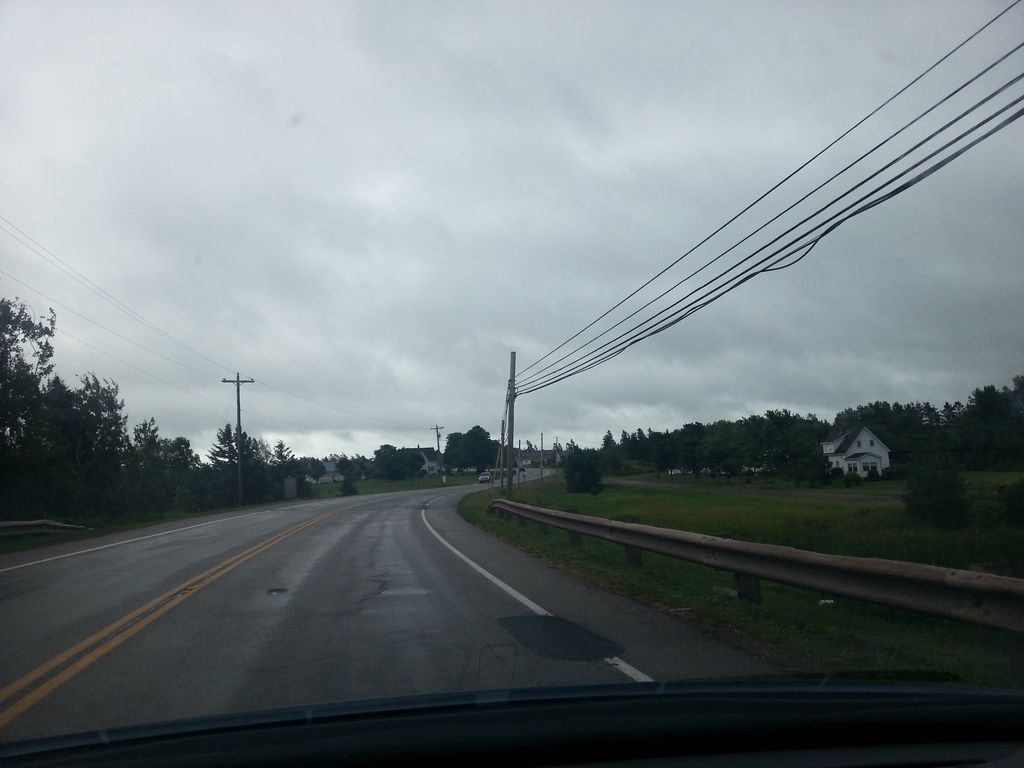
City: charlottetown